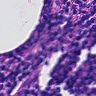
Metastatic tissue present: no